Question: I have a dynamic list which goes to a new page and one out of two tabs are active without being pressed (this is what I'm trying to do.) but when I go back to the dynamic list and select any other list it goes to a new page but none of the tabs are activate both appears plain.
'''
function goToMatchDetailPage(matchHome, matchAway){
first_part_id = matchHome.substring(0,2);
sec_part_id = matchAway.substring(0,2);
var id = first_part_id.concat(sec_part_id);
//create the html template
var matchPage = $("<div data-role='page' id='index' data-url=dummyUrl><div data-role='header'><a data-rel='back' data-direction='reverse' href='#mainPage'>Back</a><h1>"
+ matchHome + "</h1></div><div data-role='content'><div data-role='tabs'>"
+ "<div data-role='navbar'>"
+ "<ul>"
+ "<li><a href='#fragment-1' id='tabId1'>" + matchHome + "</a></li>"
+ "<li><a href='#fragment-2' id='tabId2'>" + matchAway + "</a></li>"
+ "</ul>"
+ "</div>"
+ "<div id='fragment-1'>"
+ "<p>This is the content of the tab 'One', with the id fragment-1.</p>"
+ "</div>"
+ "<div id='fragment-2'>"
+ "<p>This is the content of the tab 'Two', with the id fragment-2.</p>"
+ "</div></div></div>");
//append the new page to the page contanier
matchPage.appendTo($.mobile.pageContainer);
//go to the newly created page
$.mobile.changePage(matchPage);
}
$(document).on('pageinit', function() {
$(this).parents("div [data-role=tabs]").tabs( "option", "active", 0 );
$('#tabId2').addClass('ui-btn-up-b').removeClass('ui-btn-active');
$('#tabId1').addClass('ui-btn-active');
});
'''
'''
$(document).on('pageshow', function() {
$.mobile.activePage.find("div [data-role=tabs]").tabs( "option", "active", 0 );
$('#tabId2').addClass('ui-btn-up-b').removeClass('ui-btn-active');
$('#tabId1').addClass('ui-btn-active');
});
'''
It appears with no tabs active

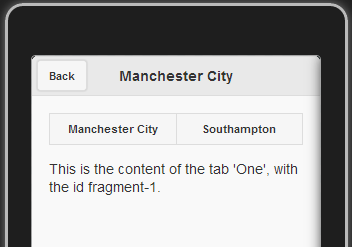
Answer: I think this is the easy way. Just trigger a click on the tab button:
'''
$(document).on('pageshow', function() {
$('#tabId1').click();
});
'''
> <URL>
To make it even more generic, find the first tab button on the page instead of using an ID:
'''
$(document).on('pageshow', function() {
$.mobile.activePage.find("div [data-role=tabs] ul li:first-child a").click();
});
'''
> <URL>